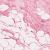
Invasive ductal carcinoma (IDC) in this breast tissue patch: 0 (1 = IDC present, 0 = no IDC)